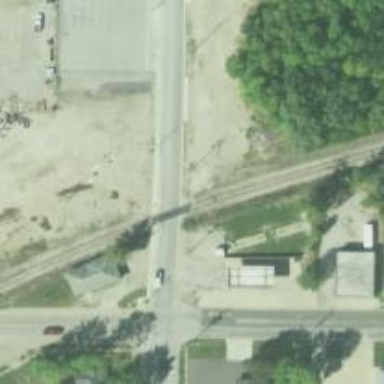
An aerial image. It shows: Railway level crossing.